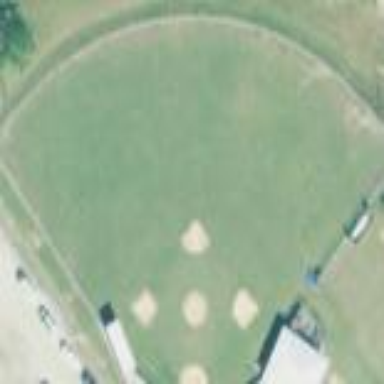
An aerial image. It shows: Softball pitch for leisure land activities.